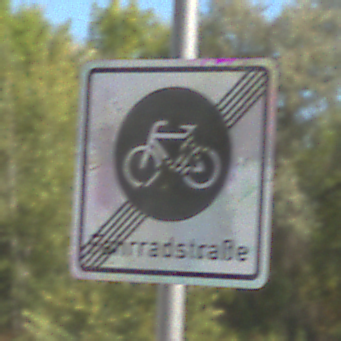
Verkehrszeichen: EndeFahrradstrasse
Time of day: Midday
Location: Outdoor (Nature)
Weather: Clear
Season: Summer
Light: Natural